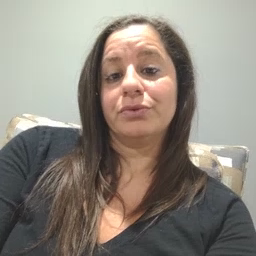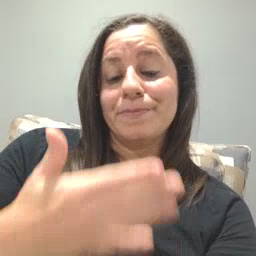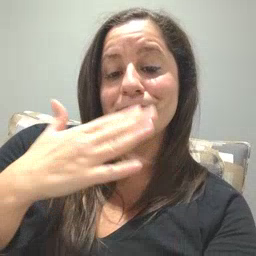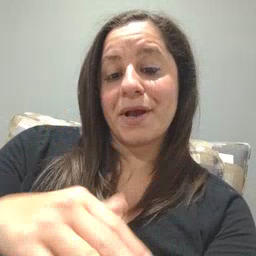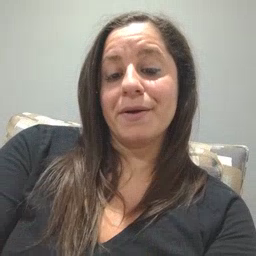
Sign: bad